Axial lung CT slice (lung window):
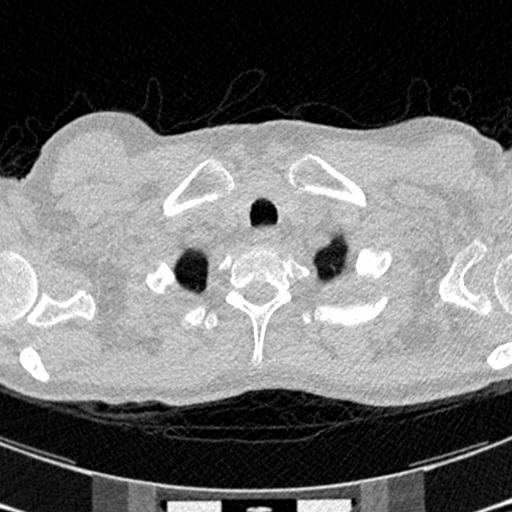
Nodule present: no